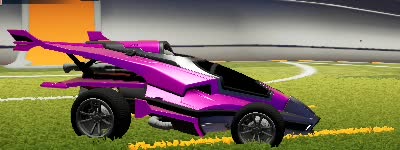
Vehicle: aftershock